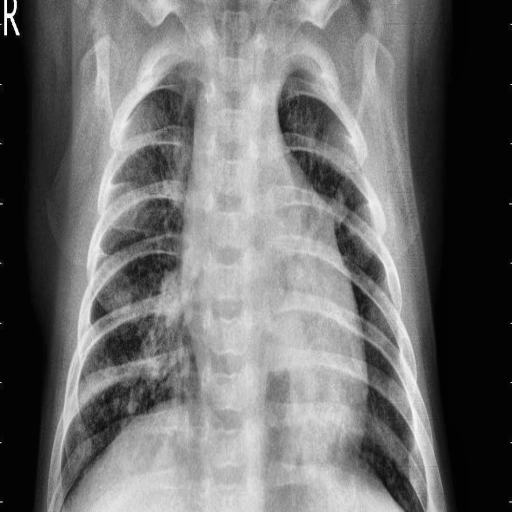
Finding: PNEUMONIA